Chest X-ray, AP view. Patient: 32 years old, sex M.
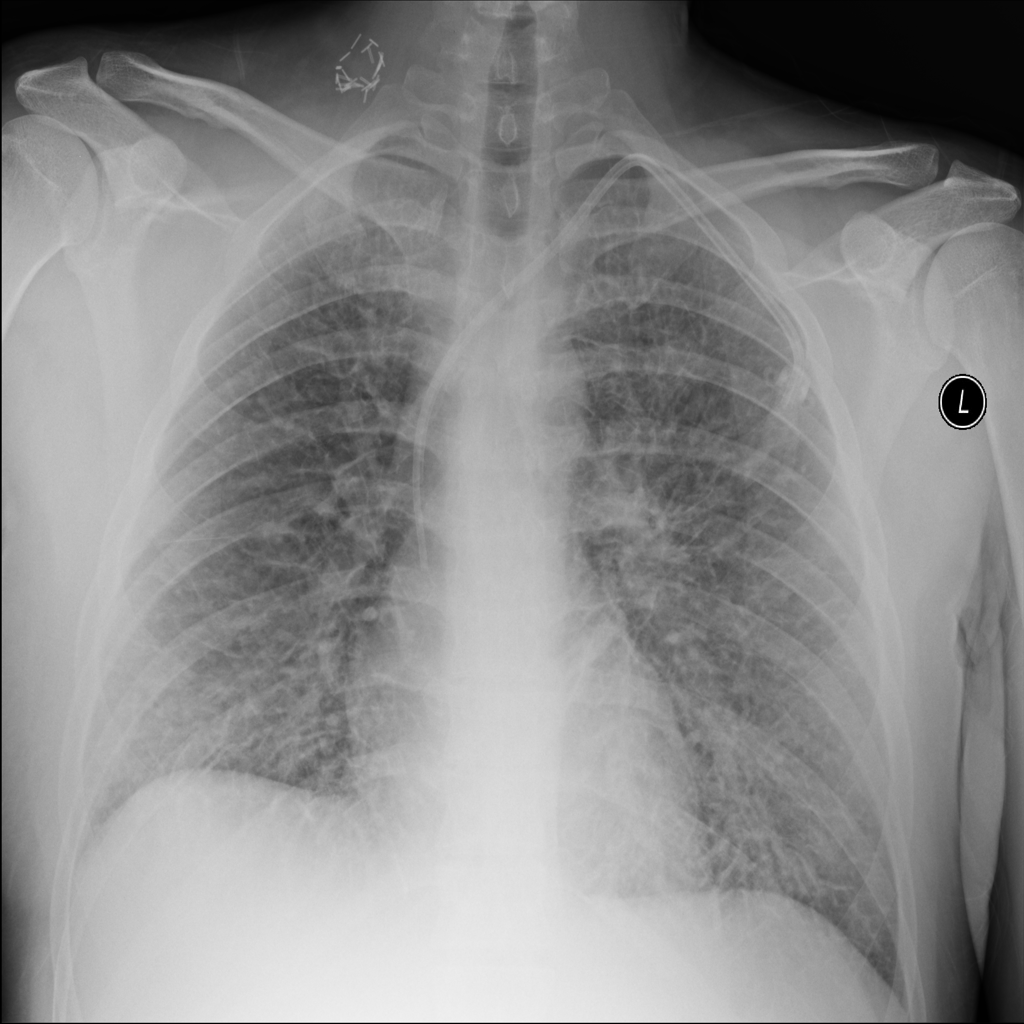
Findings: Edema